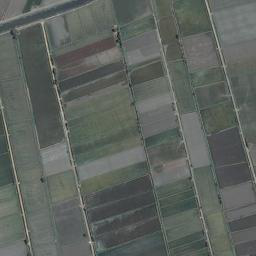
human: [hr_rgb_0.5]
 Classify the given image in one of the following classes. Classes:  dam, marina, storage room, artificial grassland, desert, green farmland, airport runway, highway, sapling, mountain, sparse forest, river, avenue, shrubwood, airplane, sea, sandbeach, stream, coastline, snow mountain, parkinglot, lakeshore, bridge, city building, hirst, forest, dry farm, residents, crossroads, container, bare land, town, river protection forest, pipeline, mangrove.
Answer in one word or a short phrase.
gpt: green farmland